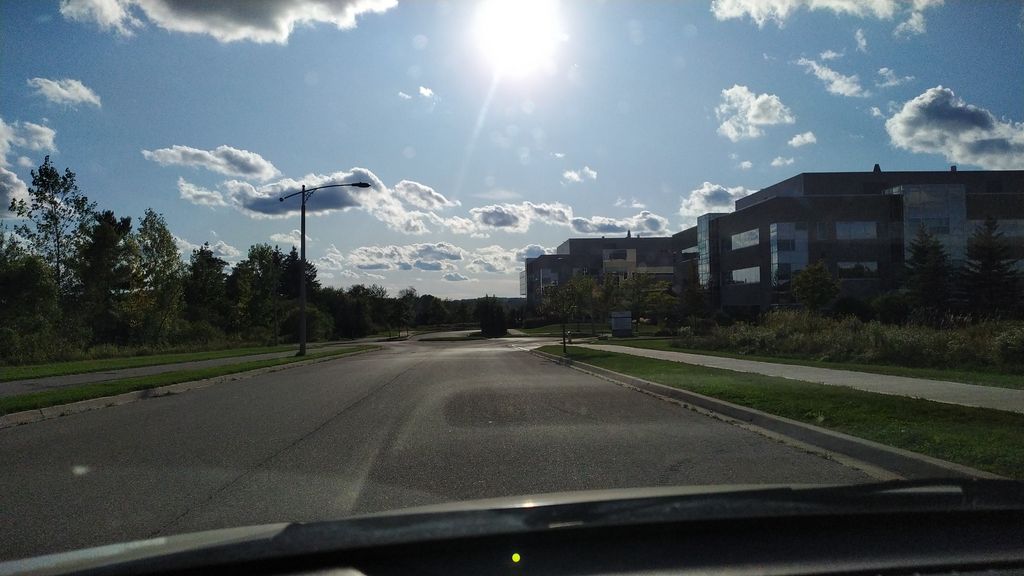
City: kitchener-waterloo